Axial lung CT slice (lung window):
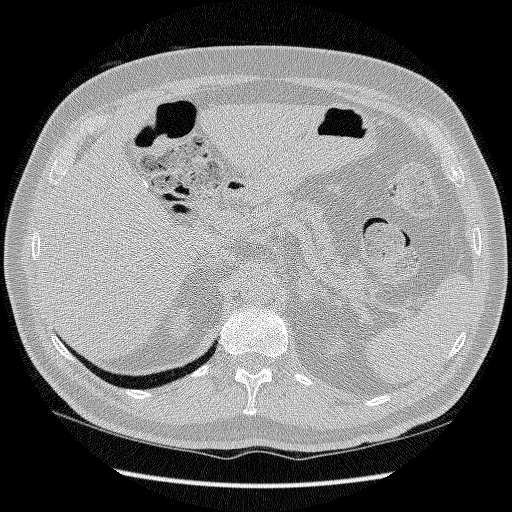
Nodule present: no